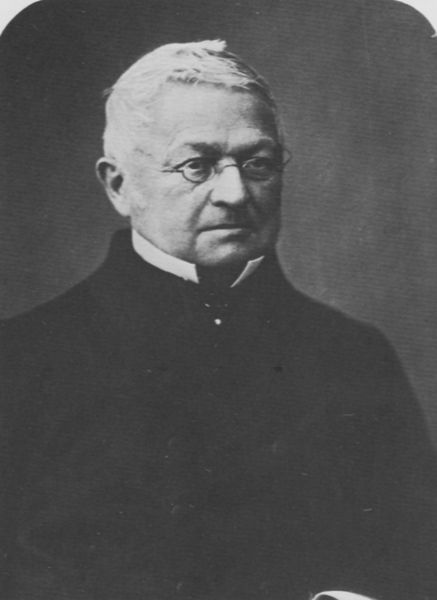
Titel: Adolphe Thiers (1797-1877), Staatspräsident 1871-1873
Künstler: Atelier Nadar
Institution: unbekannt
Schlagwörter: dunkel, hand, kopf, mann, schatten, weiß, ausschnitt, frisur, glas, grau, haar, hell, hintergrund, licht, mund, nase, ohr, profil, schwarz, stirn, blick, rock, schleife, alt, anzug, bart, gläser, hemd, jacke, wand, arm, augen, band, falten, gesicht, kleidung, kragen, rahmen, sehen, ärmel, bildnis, herr, portrait, porträt, geistlicher, haare, halbfigur, mantel, augenbrauen, en face, frontal, kinn, knopf, lippen, schulter, oval, rund, lächeln, bogen, dick, falte, ernst, atelier, gestell, wange, knöpfe, sakko, jacket, abbild, foto, fotografie, photographie, schwarzweiss, brille, manschette, stehkragen, mürrisch, strähne, kotletten, kurz, brillengestell, photo, pfarrer, halbprofil, schläfen, portät, adern, pastor, priester, gelehrter, oberlippenbart, fotographie, aufnahme, oberlippe, wissenschaft, augenblick, grauhaarig, bartlos, brillengläser, hochgeschlossen, feist, oren, atelieraufnahme, ärmle, dreiviertel profil, prieste, album, gau, gehiemratsecken, geistlichcer, weißhaarig, ausshnitt, bille, foot, sbart, pand, mürrsich, honoratior